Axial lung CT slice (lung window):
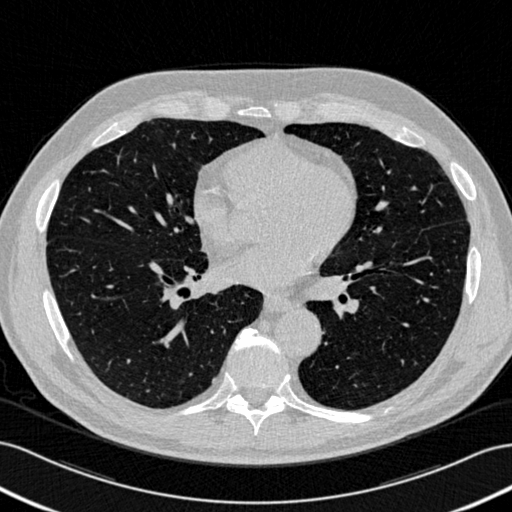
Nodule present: no